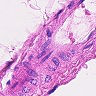
Metastatic tissue present: no